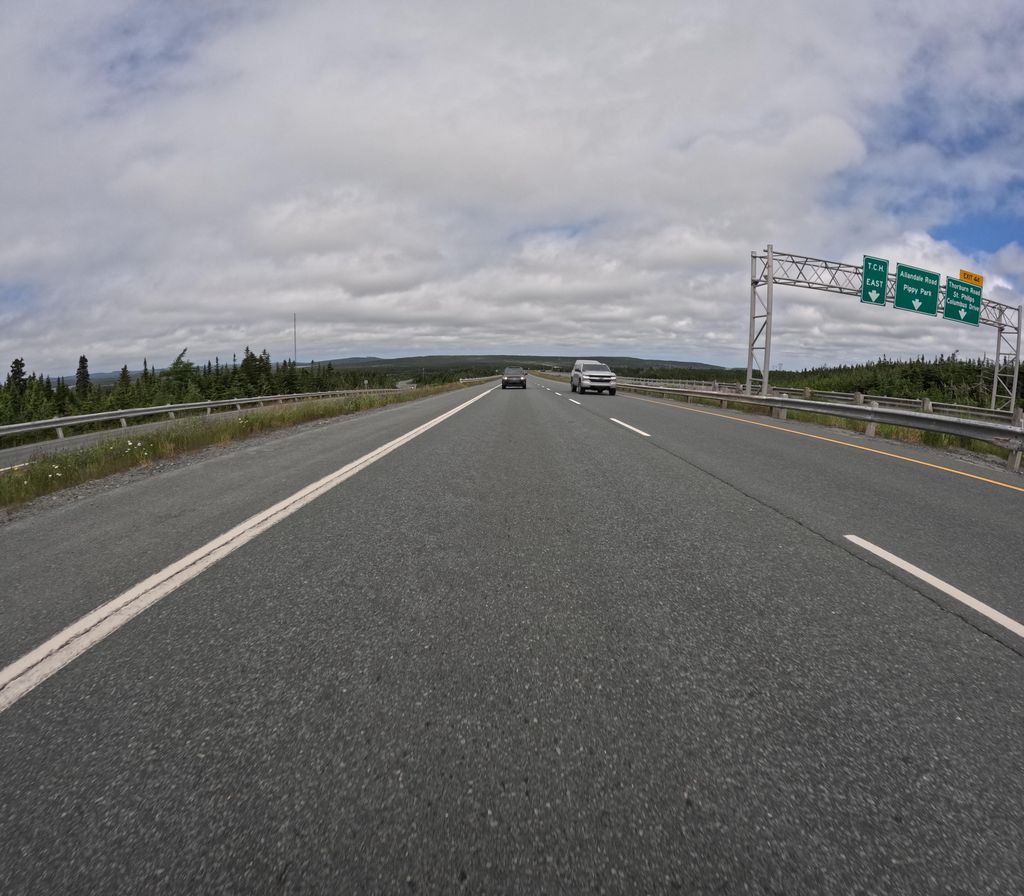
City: st_johns